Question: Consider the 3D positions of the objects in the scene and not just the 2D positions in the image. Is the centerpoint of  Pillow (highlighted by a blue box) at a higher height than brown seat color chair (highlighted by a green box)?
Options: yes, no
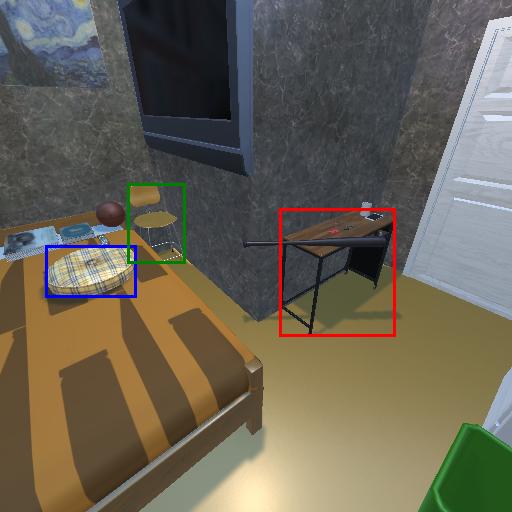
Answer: yes